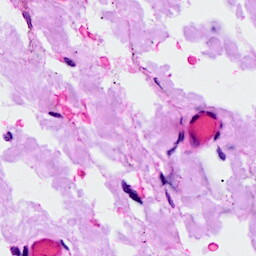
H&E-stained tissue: Breast